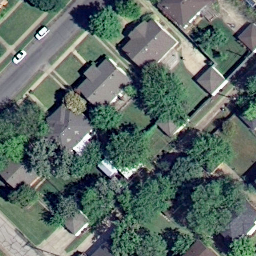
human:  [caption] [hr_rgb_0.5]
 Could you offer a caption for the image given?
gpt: A medium residential area with many houses arranged neatly .

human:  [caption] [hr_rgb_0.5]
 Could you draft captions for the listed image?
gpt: It is a medium residential area with a road goes through this area .

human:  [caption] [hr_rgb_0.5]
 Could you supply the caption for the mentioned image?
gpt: Many houses arranged neatly surrounded by verdant trees in the medium residential area .

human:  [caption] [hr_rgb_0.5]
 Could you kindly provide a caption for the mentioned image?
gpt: A medium residential area with plants flurish .

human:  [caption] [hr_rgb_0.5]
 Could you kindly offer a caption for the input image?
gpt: This is a medium residential area with a road goes through this area .